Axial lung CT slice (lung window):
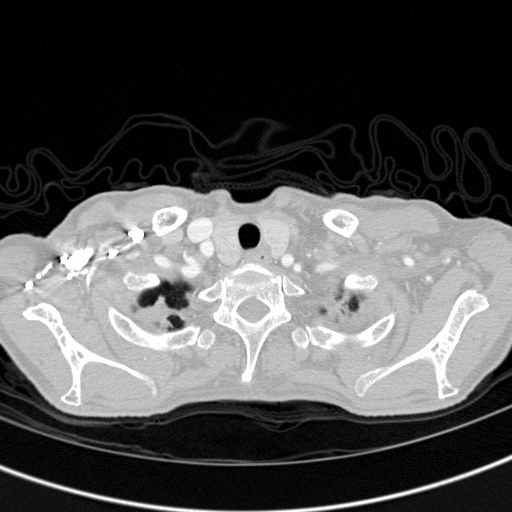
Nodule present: no